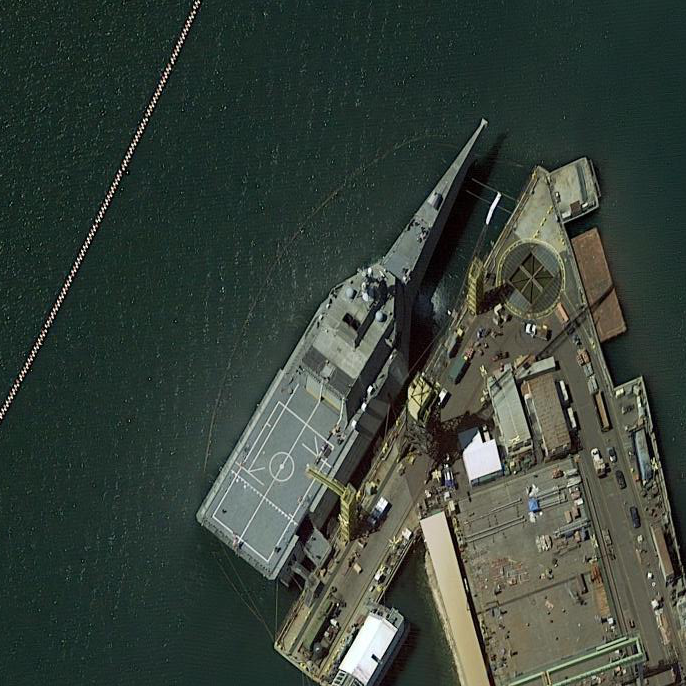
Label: Independence-class_combat_ship